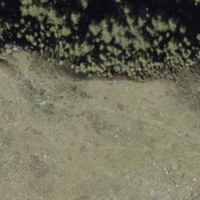
EUNIS habitat code: 26
Species observed at this site:
Ajuga pyramidalis